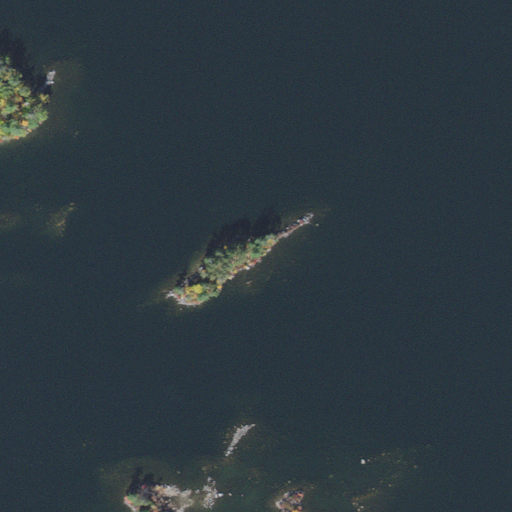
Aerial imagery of island in New Hampshire named Little Loon Island containing only open water